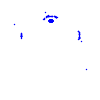
Particle: pion